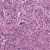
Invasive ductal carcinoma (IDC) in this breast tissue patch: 1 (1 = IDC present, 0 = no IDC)